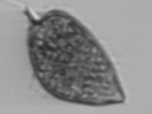
Label: Prorocentrum_micans